Question: I am learning Mean Stack by going through the Pluralsight tutorials. I am struck at some point in rendering partials for 2 days.
You can refer below image for getting my folder structure.

server.js
'''
/**
* Created by nyaconcepts on 4/10/2014.
*/
var express=require('express');
var env=process.env.NODE_ENV=process.env.NODE_ENV||'development';
var app=express();
var config=require('./server/config/config')[env];
require('./server/config/express')(app,config);
require('./server/config/mongoose')(config);
require('./server/config/routes')(app);
app.listen(config.port);
console.log('Listening on port'+config.port+'---');
'''
express.js
'''
var express=require('express'),
bodyParser = require('body-parser'),
morgan = require('morgan'),
stylus=require('stylus');
module.exports=function(app,config) {
function compile(str,path){
return stylus(str).set('filename',path);
}
app.set('views',config.rootPath+'server/views');
app.set('view engine','jade');
app.use(morgan('dev'));
app.use(bodyParser());
app.use(stylus.middleware({
src:config.rootPath+'/public',
compile:compile
}
));
app.use(express.static(config.rootPath+'/public'));
}
'''
routes.js
'''
module.exports=function(app){
app.get('/partials/*',function(req,res){
console.log("req ="+req +"and res="+res);
res.render('../../public/app/'+ req.params);
});
app.get('*',function(req,res){
res.render('index');
});
}
'''
app.js
'''
angular.module('app',['ngResource','ngRoute']);
angular.module('app').config(function($routeProvider,$locationProvider){
$locationProvider.html5Mode(true);
$routeProvider
.when('/',{ templateUrl:'/partials/main/main/',controllers:'mvMainCtrl'});
});
'''
config.js
'''
var path=require('path');
var rootPath=path.normalize(__dirname + '/../../' );
module.exports={
development:{
db:'mongodb://localhost/multivision',
rootPath:rootPath,
port:process.env.PORT || 3030
},
production:{
db:'****',
rootPath:rootPath,
port:process.env.PORT || 80
}
}
'''
main.jade
'''
//h1 This is a partial
//h2{{myVar}
.container
.jumbotron
h1 MultiVision
p My first mean stack application
.row
.col-md-6
div(ng-include="'/partials/main/featured-courses'")
.col-md-6
div(ng-include="'/partials/main/new-courses'")
'''
The error that i am getting is
'''
Error: Failed to lookup view "../../public/app/[object Object]" in views directory "C:\Users\nyaconcepts\WebstormProjects\MultiVision\server/views"
at Function.app.render (C:\Users\nyaconcepts\WebstormProjects\MultiVision\node_modules\express\lib\application.js:491:17)
at ServerResponse.res.render (C:\Users\nyaconcepts\WebstormProjects\MultiVision\node_modules\express\lib\response.js:777:7)
at Object.handle (C:\Users\nyaconcepts\WebstormProjects\MultiVision\server\config\routes.js:5:13)
at next_layer (C:\Users\nyaconcepts\WebstormProjects\MultiVision\node_modules\express\lib\router\route.js:103:13)
at Route.dispatch (C:\Users\nyaconcepts\WebstormProjects\MultiVision\node_modules\express\lib\router\route.js:107:5)
at c (C:\Users\nyaconcepts\WebstormProjects\MultiVision\node_modules\express\lib\router\index.js:195:24)
at Function.proto.process_params (C:\Users\nyaconcepts\WebstormProjects\MultiVision\node_modules\express\lib\router\index.js:251:12)
at next (C:\Users\nyaconcepts\WebstormProjects\MultiVision\node_modules\express\lib\router\index.js:189:19)
at SendStream.error (C:\Users\nyaconcepts\WebstormProjects\MultiVision\node_modules\express\node_modules\serve-static\index.js:74:37)
at SendStream.EventEmitter.emit (events.js:95:17)
'''
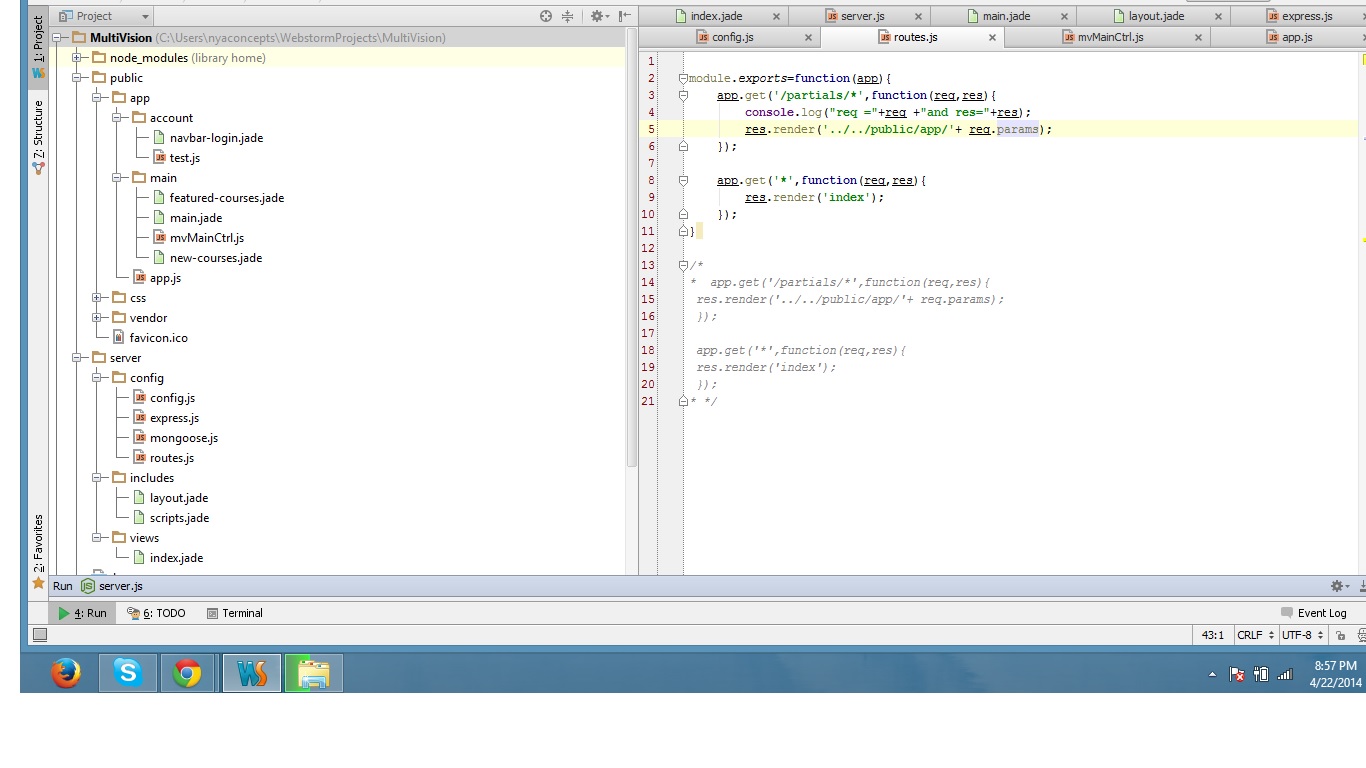
Answer: You are trying to access view '../../public/app/[object Object]', which is not a valid path.
The problem is within 'res.render('../../public/app/'+ req.params);', 'req.params' is an object, you need to extract a value from it which includes partial name.
this snippet from <URL>:
'''
/**
* Send partial, or 404 if it doesn't exist
*/
exports.partials = function(req, res) {
var stripped = req.url.split('.')[0];
var requestedView = path.join('./', stripped);
res.render(requestedView, function(err, html) {
if(err) {
console.log("Error rendering partial '" + requestedView + "'
", err);
res.status(404);
res.send(404);
} else {
res.send(html);
}
});
};
'''